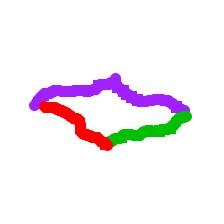
Shape: rhombus